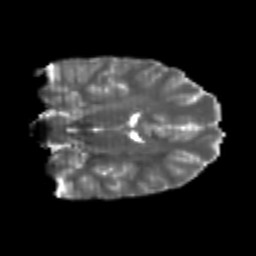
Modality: T2w
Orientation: coronal
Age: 23
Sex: male
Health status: healthy
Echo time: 0.074 s